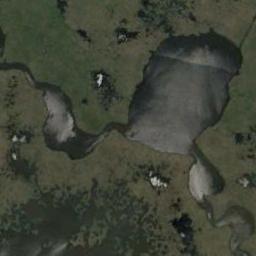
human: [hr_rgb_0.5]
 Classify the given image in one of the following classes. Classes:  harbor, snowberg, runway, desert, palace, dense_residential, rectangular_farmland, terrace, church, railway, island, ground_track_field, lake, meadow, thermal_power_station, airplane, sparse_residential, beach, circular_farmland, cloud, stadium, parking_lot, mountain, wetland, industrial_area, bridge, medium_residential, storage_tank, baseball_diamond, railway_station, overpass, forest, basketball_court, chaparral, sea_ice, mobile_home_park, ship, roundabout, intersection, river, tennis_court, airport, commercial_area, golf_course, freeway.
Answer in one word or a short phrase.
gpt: wetland